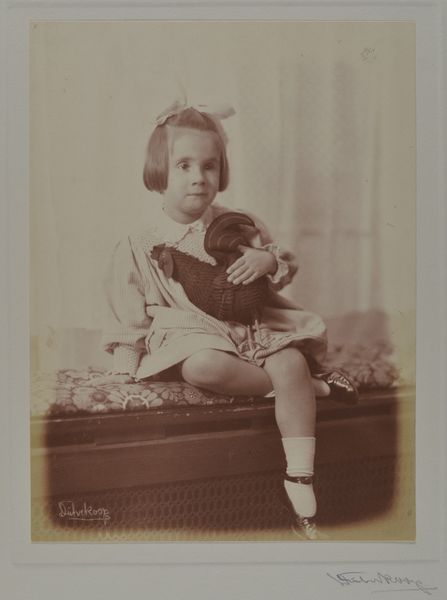
Titel: Renate Scholz
Künstler: Minya Diez-Dührkoop
Standort: Hamburg
Institution: Museum für Kunst und Gewerbe Hamburg
Schlagwörter: silber, bildnis, portrait, foto, fotografie, photographie, photo, spielzeug, kinderspielzeug, lichtbild, silbergelatine, konterfei, albumseite, brom, bildwerke, spielwaren, angewandte und bildende kunst, hessische systematik, porträt, mädchen, silbergelatinepapier, bromsilbergelatinepapier, entwicklungspapier, gelatinepapier, schwarzweißpositivverfahren, silbersalzverfahren, schwarzweißfotografie, porträtfotografie, porträtphotographie